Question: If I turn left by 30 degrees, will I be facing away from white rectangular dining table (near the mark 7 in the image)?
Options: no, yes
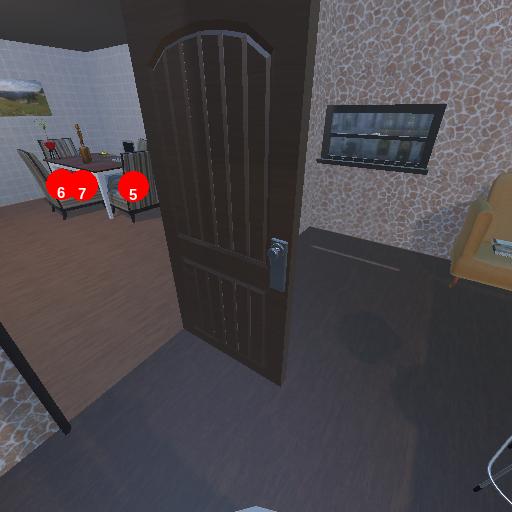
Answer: no